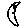
Label: moon